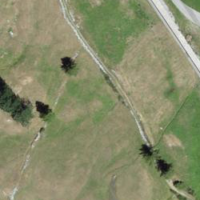
EUNIS habitat code: 26
Species observed at this site:
Tanacetum vulgare